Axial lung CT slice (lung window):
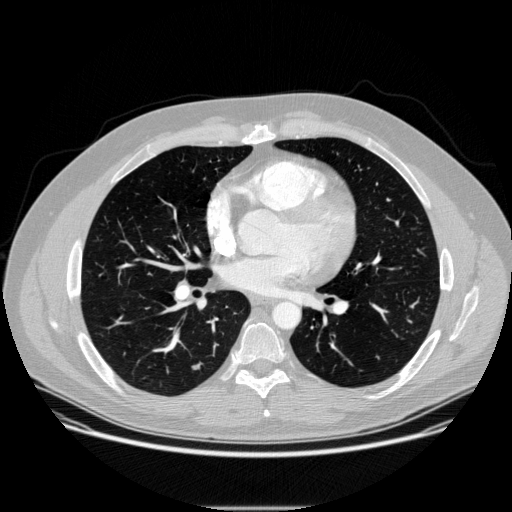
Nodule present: yes
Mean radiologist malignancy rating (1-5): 2.333